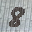
Label: 8